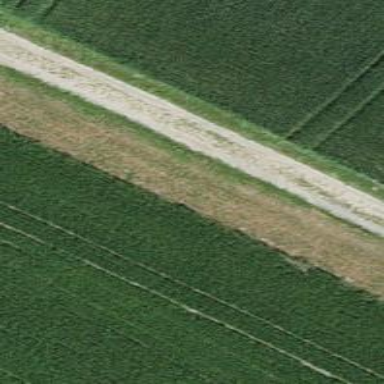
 classified as grade2 track. Only agricultural vehicles are allowed on this road."